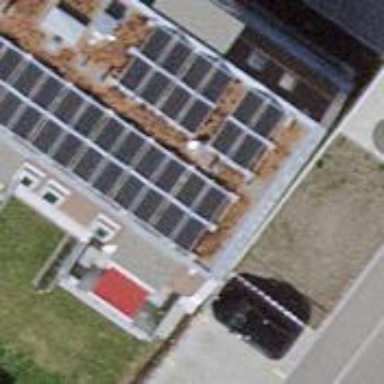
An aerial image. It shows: Solar power generator using photovoltaic method with solar photovoltaic panel types.